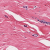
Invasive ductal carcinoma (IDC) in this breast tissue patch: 0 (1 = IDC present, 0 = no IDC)